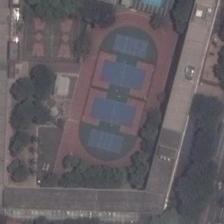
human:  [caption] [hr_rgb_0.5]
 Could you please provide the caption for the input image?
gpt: a playground with two basketball fields next to it is surrounded by some green trees and buildings .

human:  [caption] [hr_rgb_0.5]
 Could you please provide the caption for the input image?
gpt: a large playground and a curved road nearby .

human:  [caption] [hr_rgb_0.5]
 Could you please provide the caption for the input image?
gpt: some green trees and long buildings are around a playground .

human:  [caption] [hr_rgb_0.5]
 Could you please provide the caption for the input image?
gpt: the pitches in this oval field constitutes an axisymmetric pattern, and there are two basketball courts aside .

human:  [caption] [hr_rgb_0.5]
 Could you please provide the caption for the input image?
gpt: a playground with two basketball fields is in the corner of a detour .